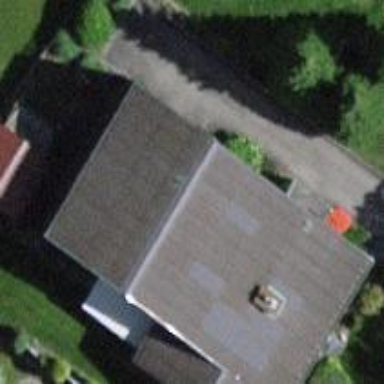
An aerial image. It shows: Detached building.